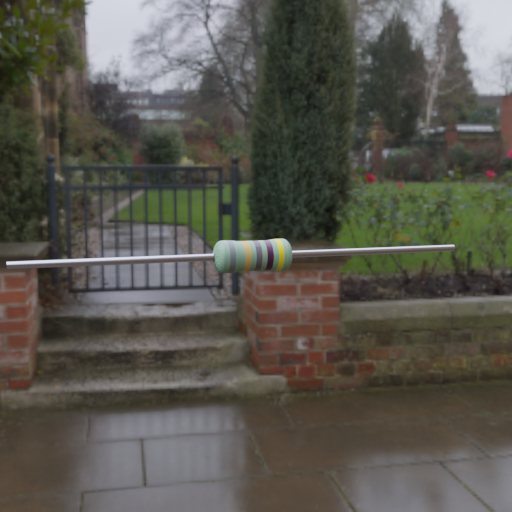
Resistor colour bands (in order): gray, gold, gray, brown, yellow